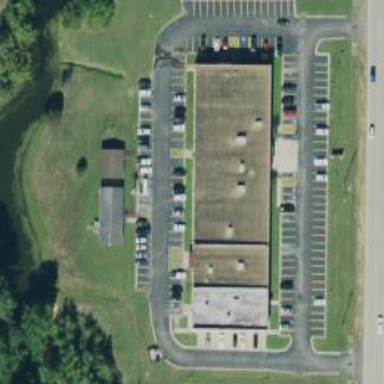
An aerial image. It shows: Public building.